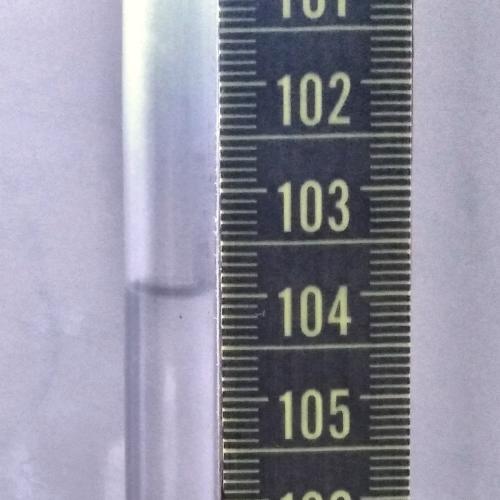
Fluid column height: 103.9 cm